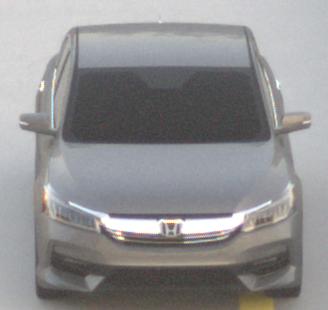
Make: Honda
Model: Accord Hybrid
Detailed model: 9. Generation
Model produced from: 2015
Model produced until: 2019
Doors: 4
Color: gray
Road condition: dry road
Daytime: sunrise or sunset
Contrast: low contrast